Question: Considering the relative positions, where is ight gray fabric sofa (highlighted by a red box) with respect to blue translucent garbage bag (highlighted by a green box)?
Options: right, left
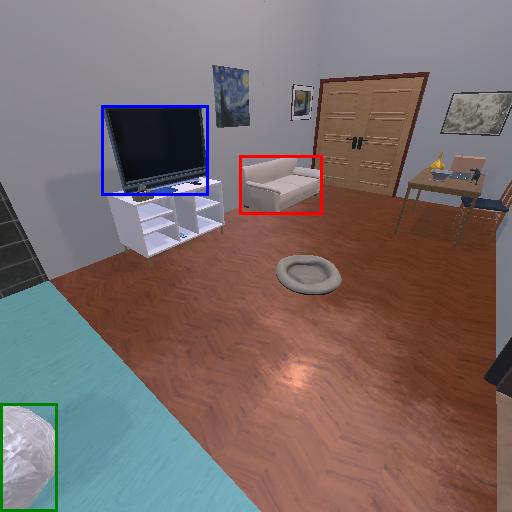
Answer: right